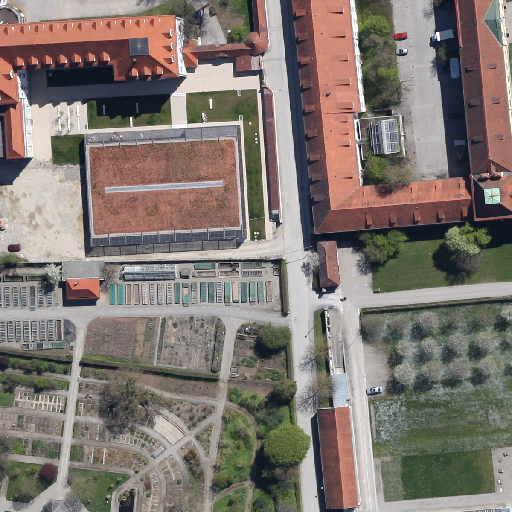
Referring expression: light-duty vehicle in the parking area